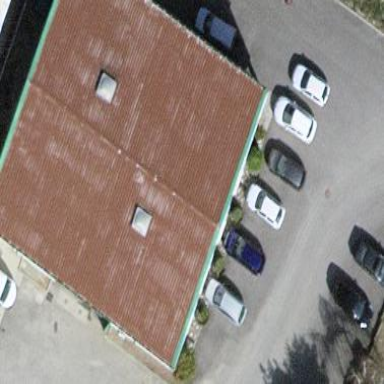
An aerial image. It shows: Commercial building.